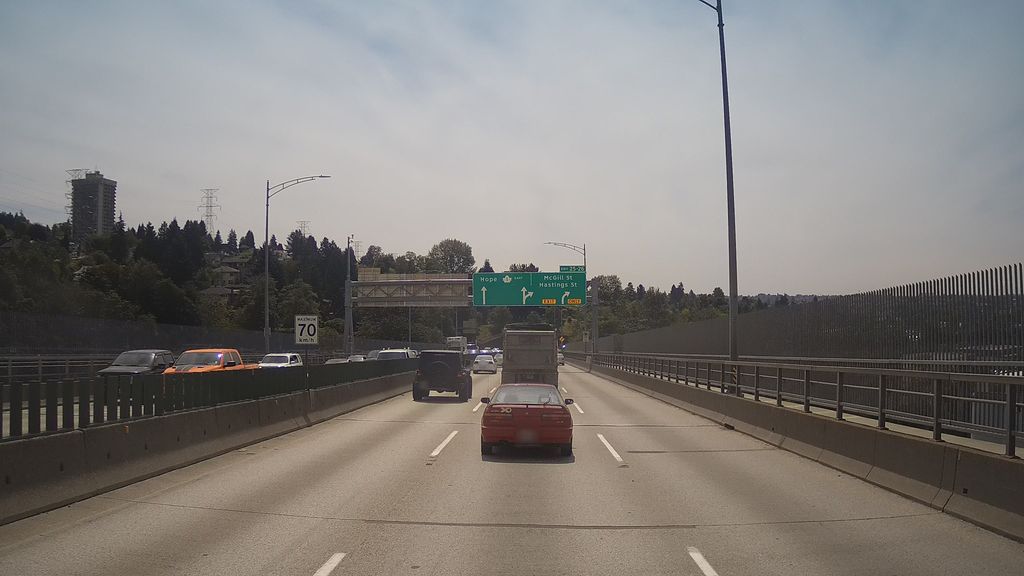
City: vancouver